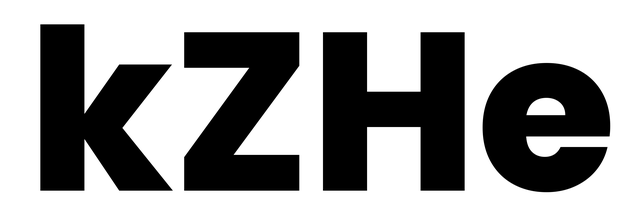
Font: Poppins-ExtraBold